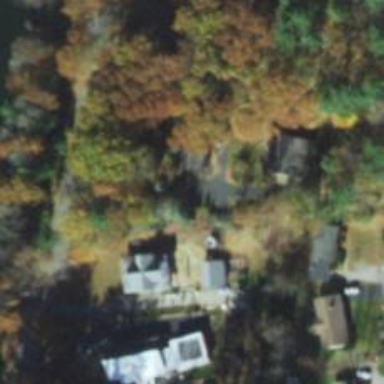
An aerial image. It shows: Driveway.